Aerial crown-view tile of a tropical tree (Barro Colorado Island, Panama), acquired 20250915:
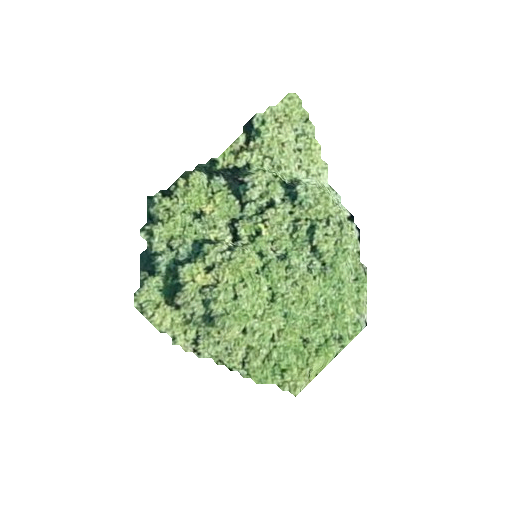
Species: Prioria copaifera
GBIF accepted scientific name: Prioria copaifera
Crown area: 65.104 m²